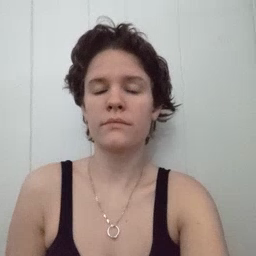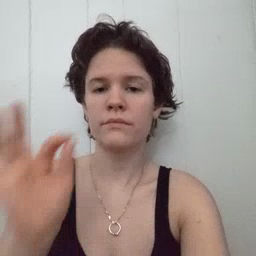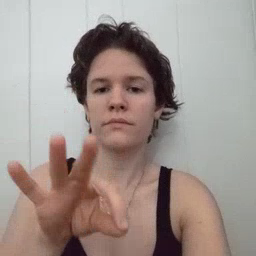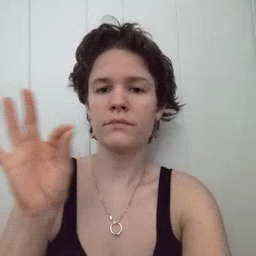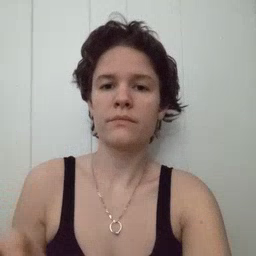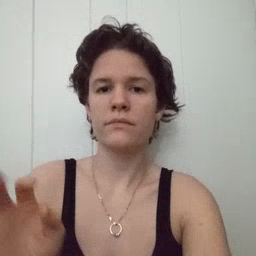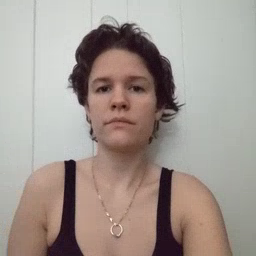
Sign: frenchfries